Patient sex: F
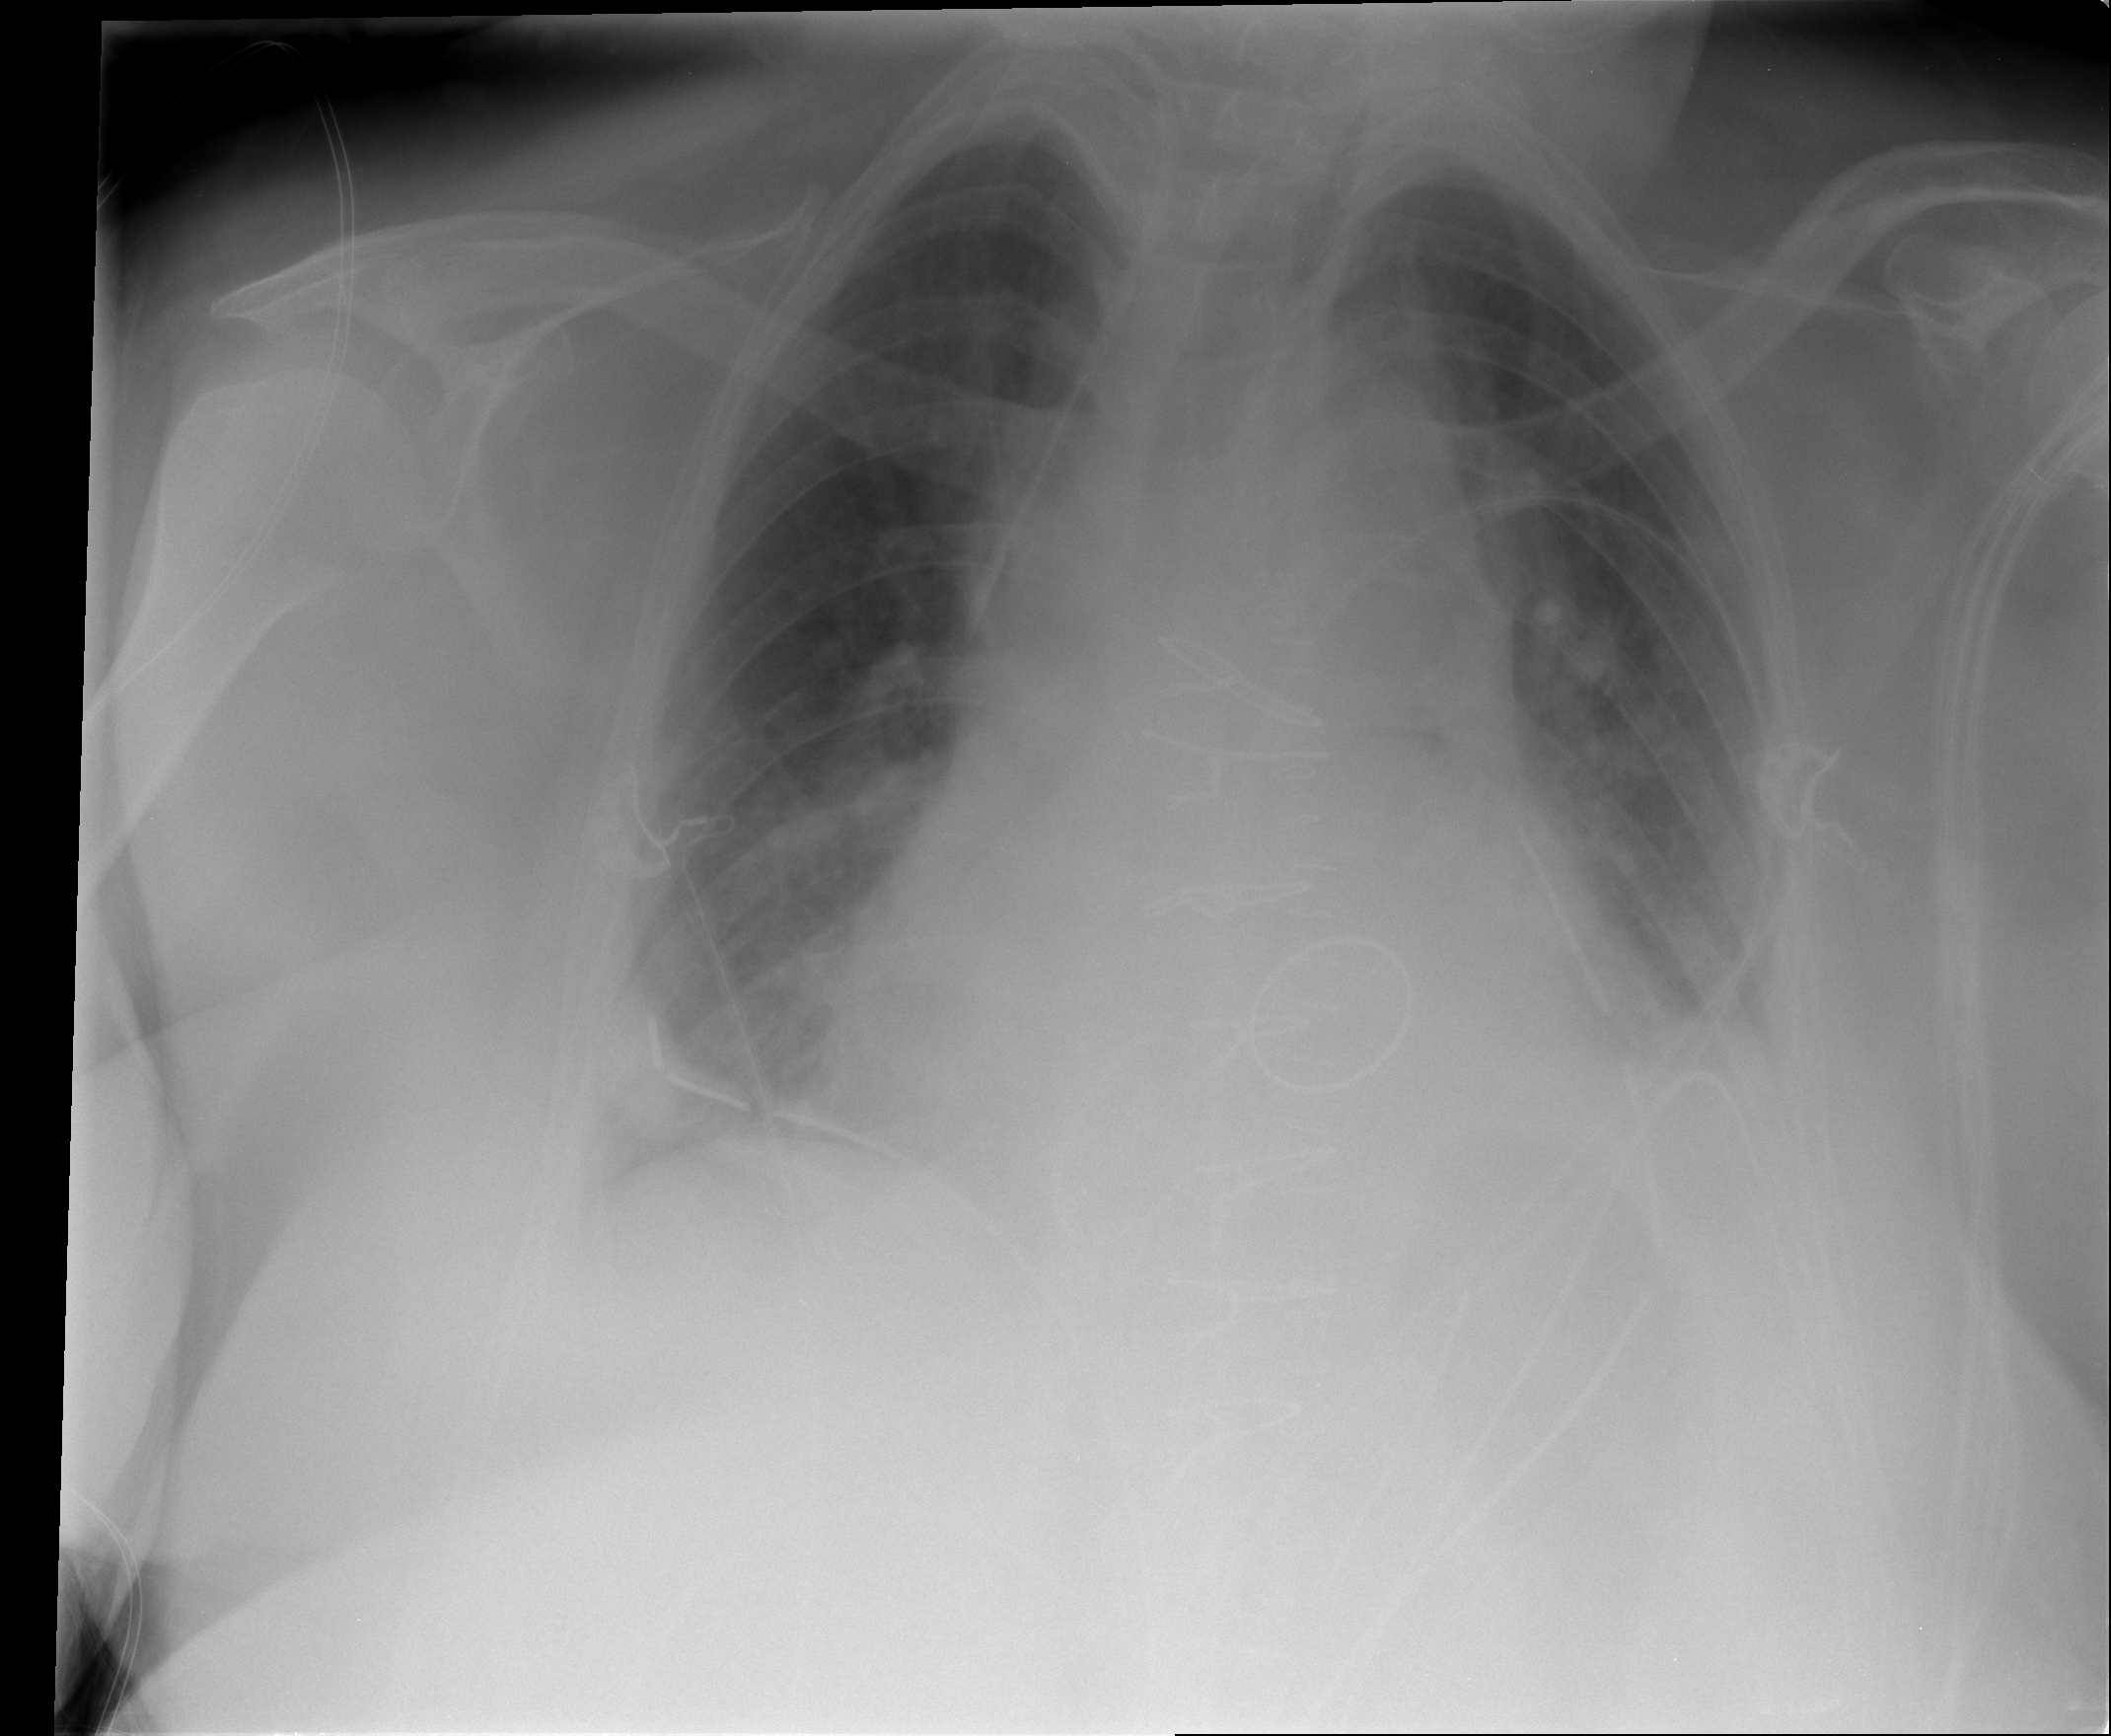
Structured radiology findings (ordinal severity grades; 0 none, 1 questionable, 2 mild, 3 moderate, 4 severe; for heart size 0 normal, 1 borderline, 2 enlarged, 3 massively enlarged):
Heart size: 2
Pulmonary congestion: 2
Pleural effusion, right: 2
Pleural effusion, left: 2
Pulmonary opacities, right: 0
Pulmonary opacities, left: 0
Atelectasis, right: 2
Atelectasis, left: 2